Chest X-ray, PA view. Patient: 54 years old, sex M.
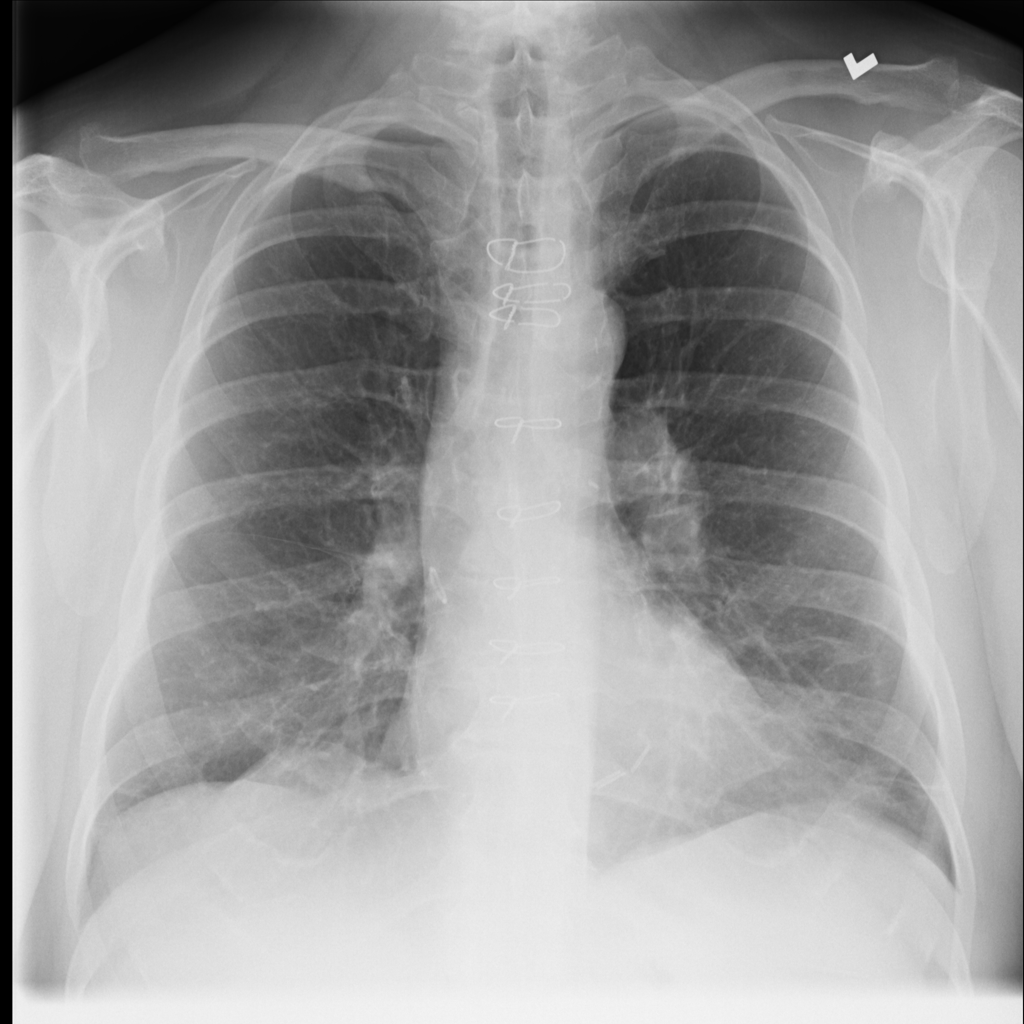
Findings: No Finding